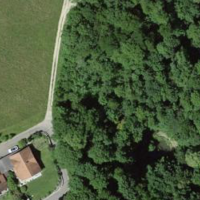
EUNIS habitat code: 44
Species observed at this site:
Rhamnus cathartica